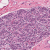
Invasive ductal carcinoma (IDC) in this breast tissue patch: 0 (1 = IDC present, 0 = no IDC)